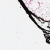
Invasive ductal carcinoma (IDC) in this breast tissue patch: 0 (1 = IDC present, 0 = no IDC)